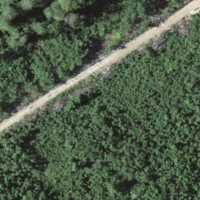
EUNIS habitat code: 44
Species observed at this site:
Melittis melissophyllum
Campanula trachelium